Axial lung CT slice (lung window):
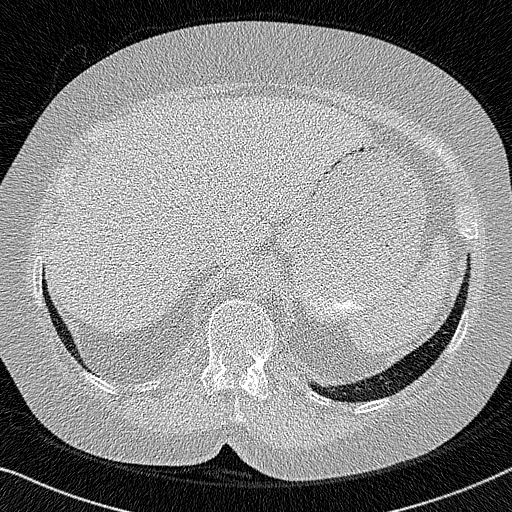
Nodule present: no